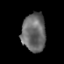
Tissue: prostate
Cell type: T cells
Senescence score: 0.2943
Nuclear area (px): 899
Mean DAPI intensity: 105.169